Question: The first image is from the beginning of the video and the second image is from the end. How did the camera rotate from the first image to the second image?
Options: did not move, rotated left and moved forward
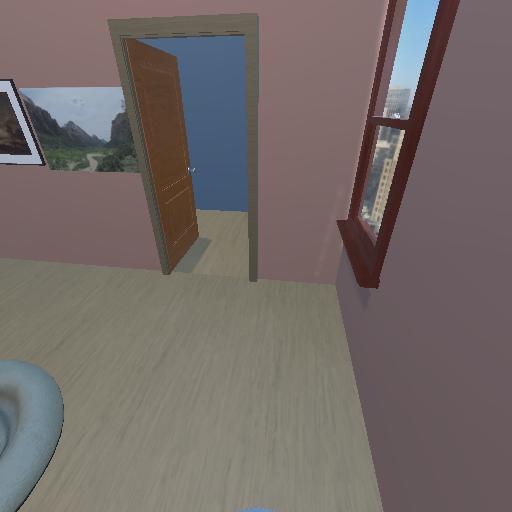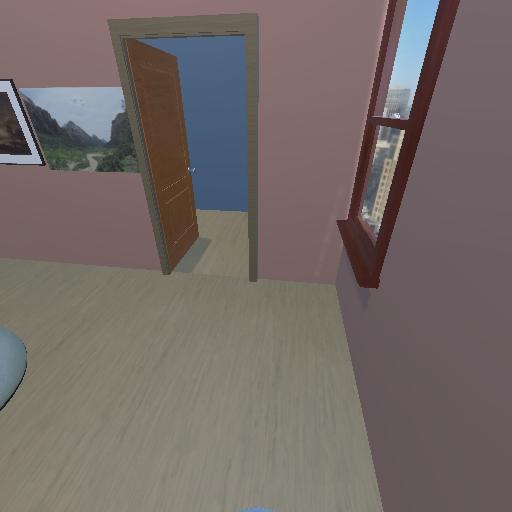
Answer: did not move